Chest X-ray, PA view. Patient: 62 years old, sex M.
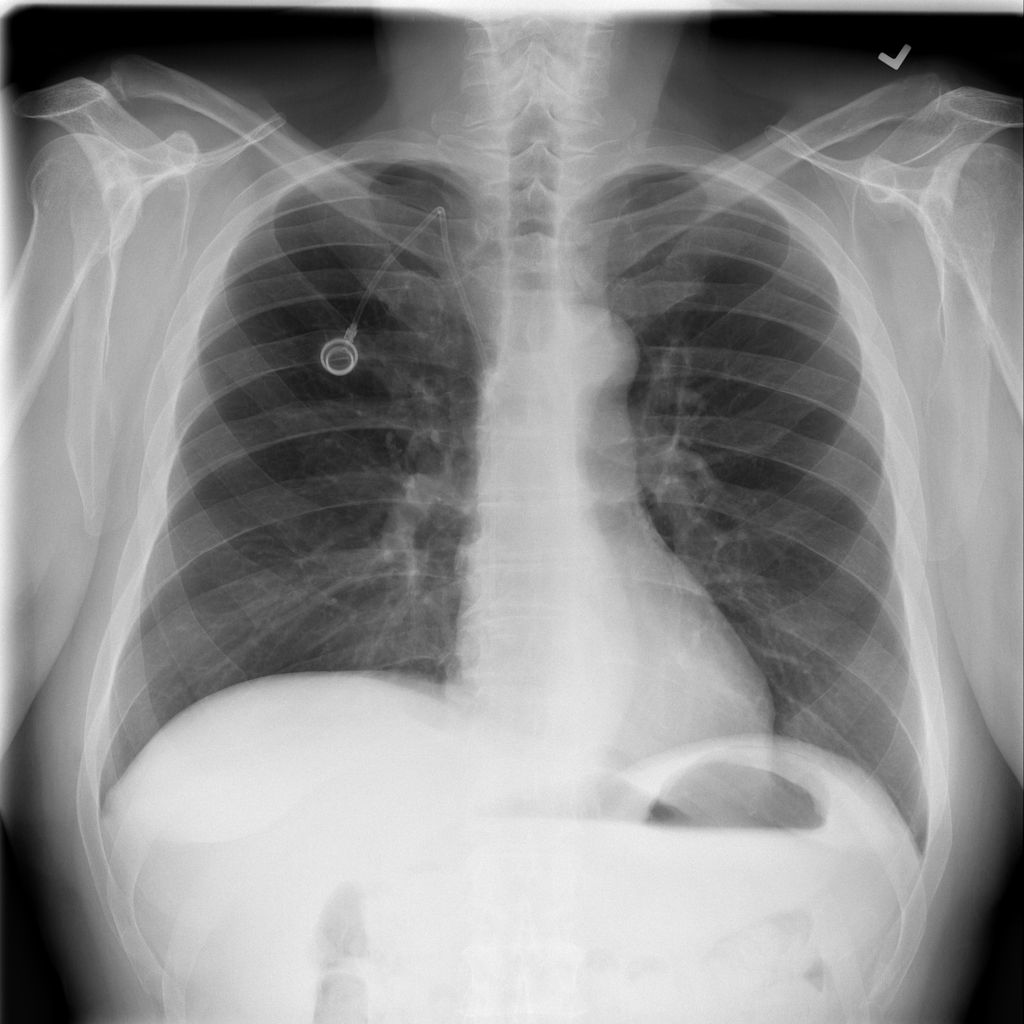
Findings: No Finding